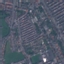
Land use / land cover class: Residential